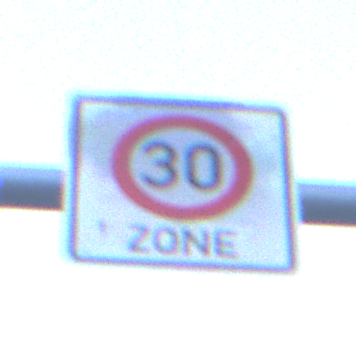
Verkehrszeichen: BeginnZone30
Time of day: SunriseSunset
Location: Outdoor (Urban)
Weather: Clear
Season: NotSpecified
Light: Natural